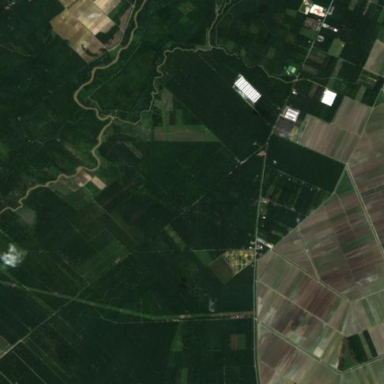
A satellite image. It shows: Orchard filled with oil palm trees.